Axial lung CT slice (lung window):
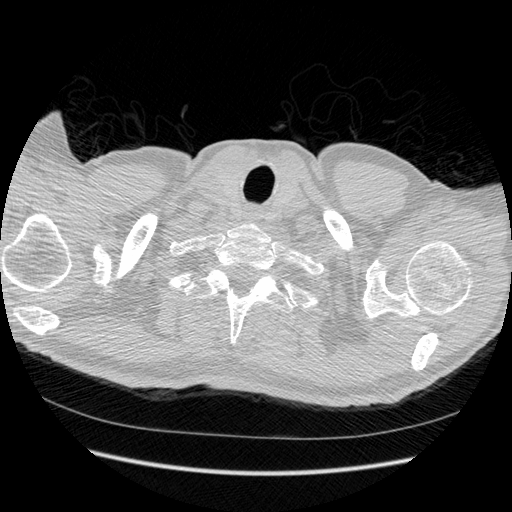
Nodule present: no